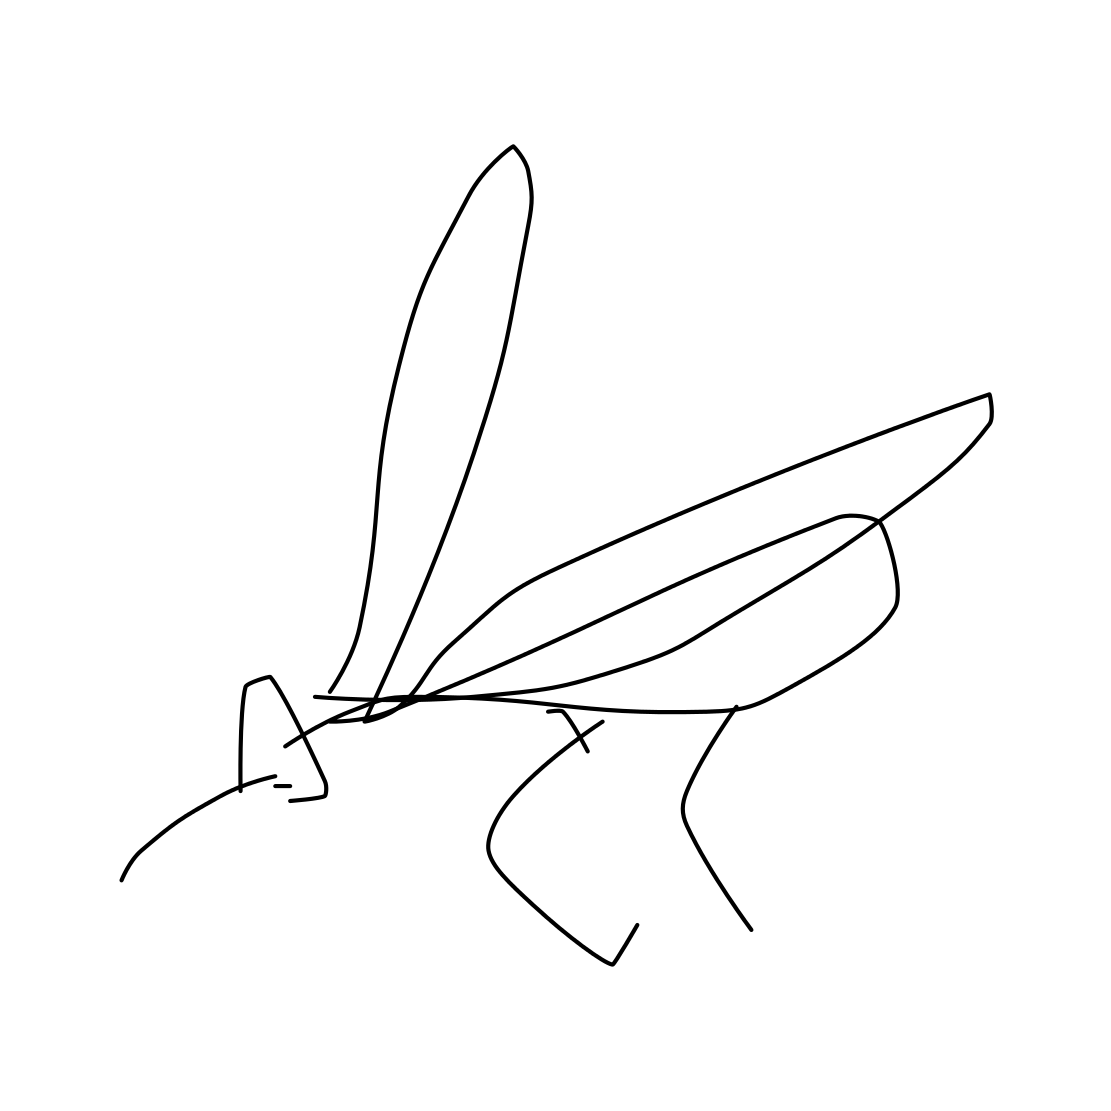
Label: mosquito